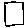
Label: square